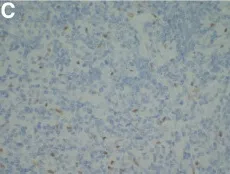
Immunohistochemical examination demonstrated INI-1 loss (C).
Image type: pathology (immunostaining)